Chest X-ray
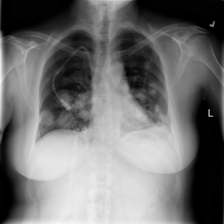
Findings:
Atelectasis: negative
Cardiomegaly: negative
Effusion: negative
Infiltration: negative
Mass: negative
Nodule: negative
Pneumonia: negative
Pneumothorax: negative
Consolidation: negative
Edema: negative
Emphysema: negative
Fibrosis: negative
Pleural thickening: negative
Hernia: negative